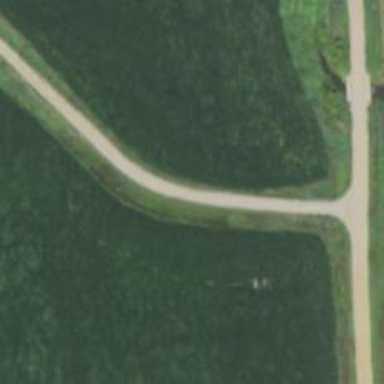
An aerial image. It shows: Driveway leading to service road.